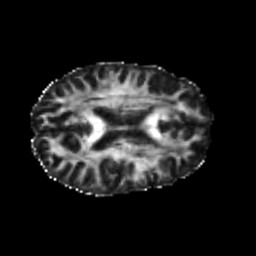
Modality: FA
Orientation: axial
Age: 23
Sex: female
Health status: healthy
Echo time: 0.074 s